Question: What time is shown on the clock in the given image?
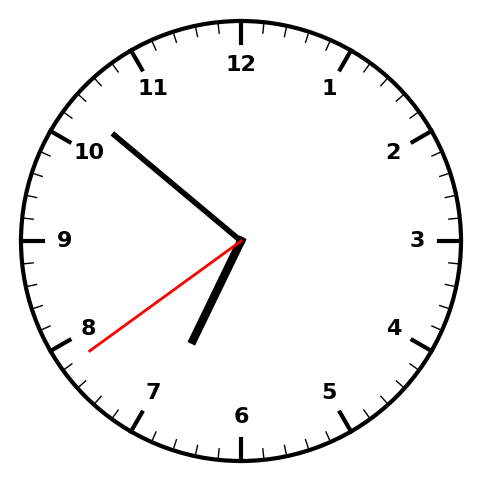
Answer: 06:51:39